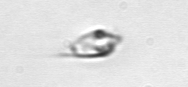
Label: Oxytoxum